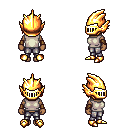
a pixel art fantasy rpg character, female body template, human, dark skin, white sleeveless shirt, metal pants, brunette bangs hairstyle, gold helm, cloth bracers, gold boots, four views (front, back, left, right), 2x2 character sprite sheet, small pixel art, hard edges, no anti-aliasing